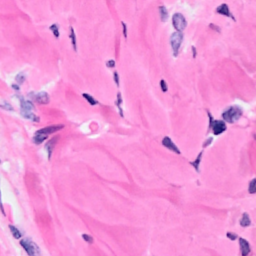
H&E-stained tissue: Breast